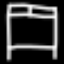
Label: bed